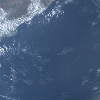
Label: water